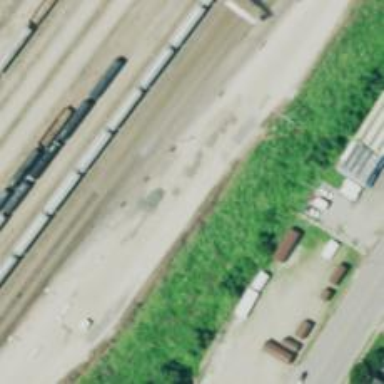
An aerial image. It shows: Abandoned railway.